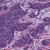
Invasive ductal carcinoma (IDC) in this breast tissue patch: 1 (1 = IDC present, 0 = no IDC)